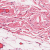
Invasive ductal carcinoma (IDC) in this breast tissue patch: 0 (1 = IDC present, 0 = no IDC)